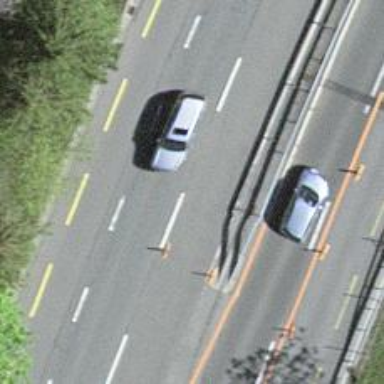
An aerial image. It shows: Primary highway with asphalt surface and designated lane for cyclists.